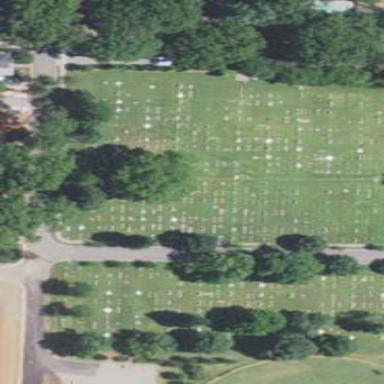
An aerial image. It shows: Cemetery.